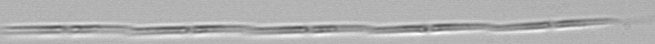
Label: Pseudo-nitzschia